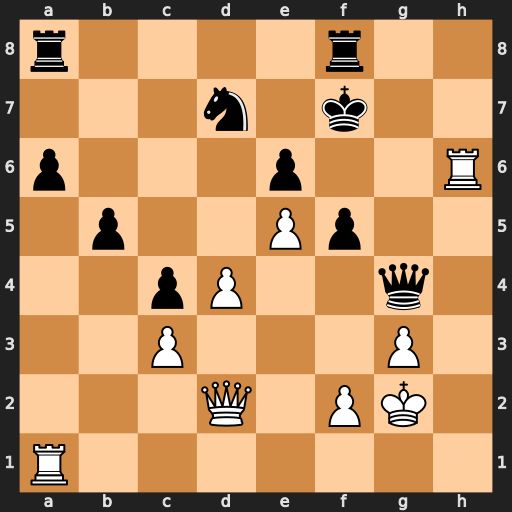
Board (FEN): r4r2/3n1k2/p3p2R/1p2Pp2/2pP2q1/2P3P1/3Q1PK1/R7
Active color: w
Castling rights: -
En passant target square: -
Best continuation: Rh7+ Ke8 Qh6 f4 Rg7